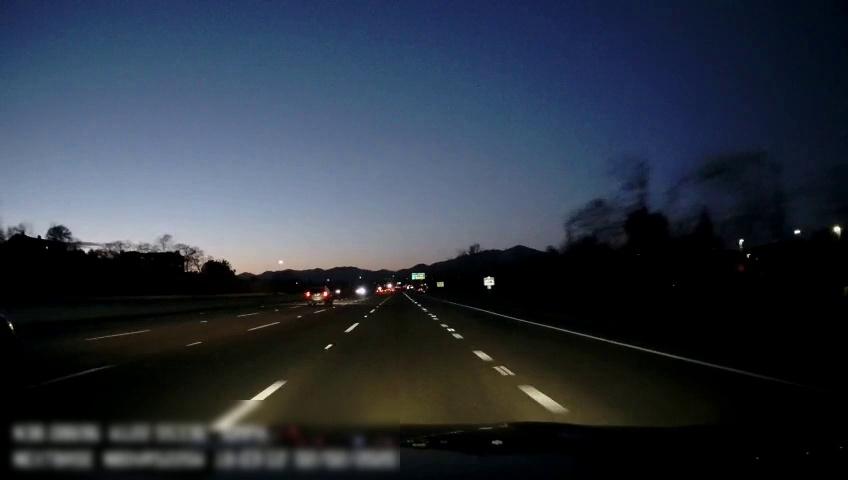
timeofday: Dusk/Dawn/Twilight
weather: Other
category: Drivable Space
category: Vehicles | SUV
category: Vehicles | SUV
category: Lanes | Alternate Lane
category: Lanes | Alternate Lane
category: Lanes | Alternate Lane
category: Lanes | Alternate Lane
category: Lanes | Alternate Lane
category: Lanes | Alternate Lane
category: Traffic | Signs